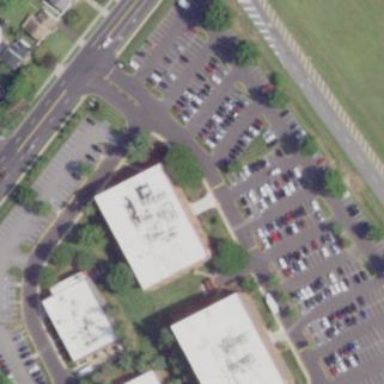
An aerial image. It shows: Office building.